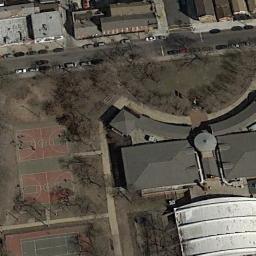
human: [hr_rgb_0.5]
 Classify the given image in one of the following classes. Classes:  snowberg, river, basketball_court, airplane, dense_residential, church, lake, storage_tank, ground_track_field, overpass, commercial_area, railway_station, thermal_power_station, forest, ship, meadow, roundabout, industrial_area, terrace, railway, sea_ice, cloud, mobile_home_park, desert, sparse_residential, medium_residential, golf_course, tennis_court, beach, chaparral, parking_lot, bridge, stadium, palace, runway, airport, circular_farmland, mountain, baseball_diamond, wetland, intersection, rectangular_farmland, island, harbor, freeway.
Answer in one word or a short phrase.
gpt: basketball_court